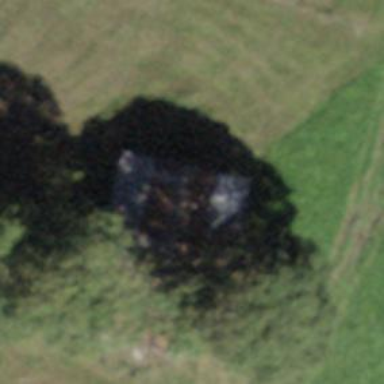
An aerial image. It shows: Rural barn.